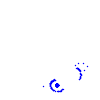
Particle: pion